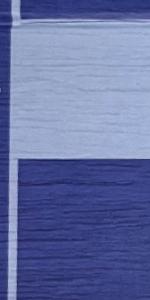
Label: Empty